Question: I have 3 panels. One is the main panel which holds 2 smaller panels.
For the main panel, I used
'''
setPreferredSize(new Dimension(350, 190));
'''
For the smaller left panel, I used
'''
setPreferredSize(new Dimension(100, 190));
'''
For the smaller right panel, I used
'''
setPreferredSize(new Dimension(250, 190));
'''
but the smaller panels remain the same size. How can I fix this?
This is the code I have in my main Panel.
'''
import model.*;
import java.awt.*;
import javax.swing.*;
public class Panel extends JPanel
{
public Panel(Prison prison)
{
setup();
build(prison);
}
private void setup()
{
setBorder(BorderFactory.createLineBorder(Color.blue));
setLayout(new BorderLayout(1, 1));
setPreferredSize(new Dimension(350, 190));
}
private void build(Prison prison)
{
JTabbedPane tab = new JTabbedPane();
tab.addTab("Input", null, new InputPanel(), "Input");
tab.addTab("Display", null, new DisplayPanel(), "Display");
add(tab);
}
}
'''
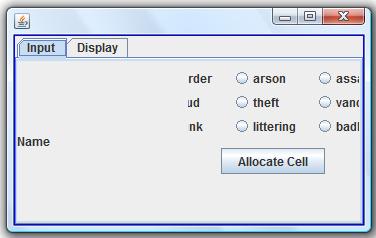
Answer: The whole point of layout managers is to allow dynamic resizing, which is necessary not just for user-resizable windows but also changing texts (internationalization) and different default font sizes and fonts.
If you just <URL>, they will take care of panel sizes. To avoid having your components stretched out all over the screen when the user increases the window size, have an outermost panel with a left-aligned FlowLayout and the rest of the UI as its single child - that will give the UI its preferred size and any surplus is filled with the background color.